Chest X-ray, AP view. Patient: 49 years old, sex F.
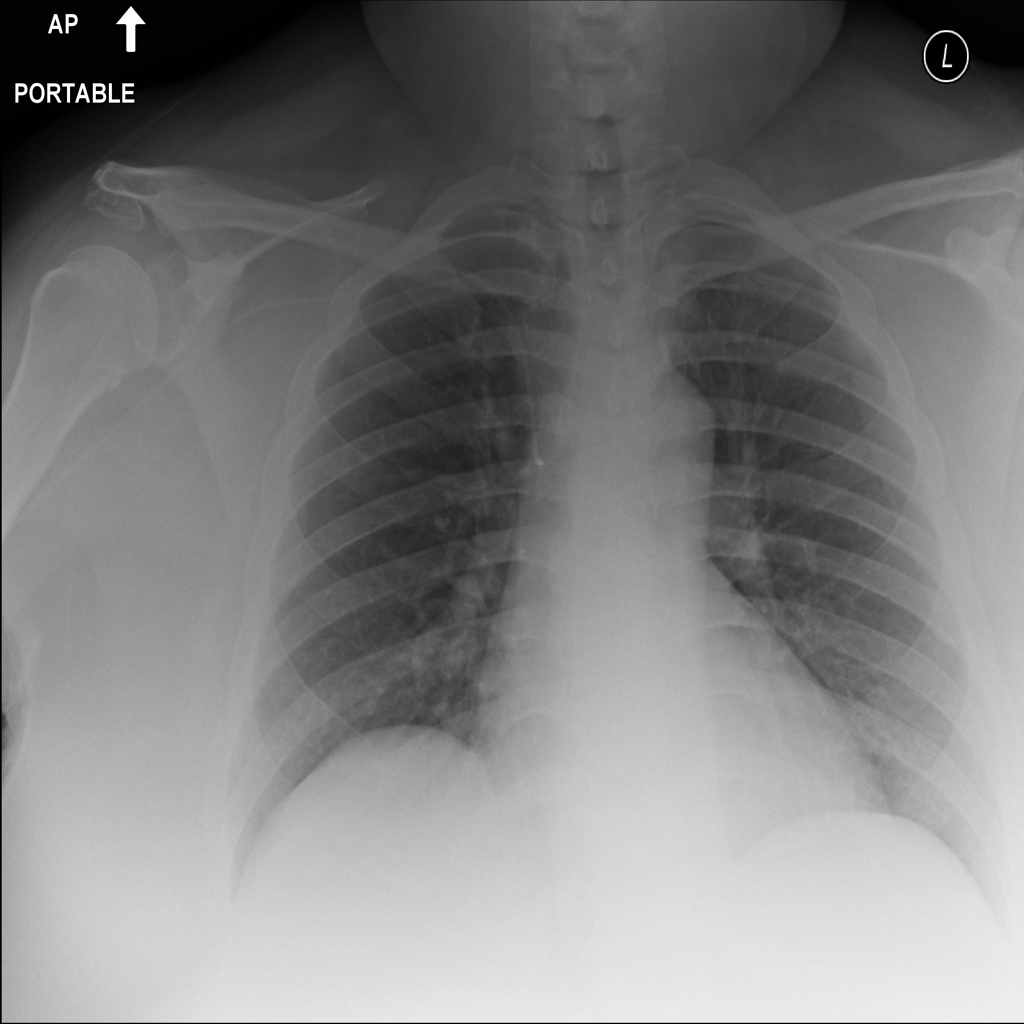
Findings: No Finding